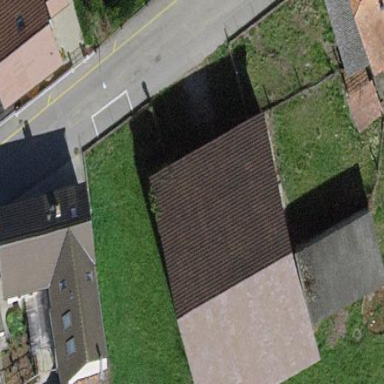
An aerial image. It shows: Gabled roof on farm auxiliary building.